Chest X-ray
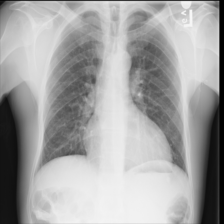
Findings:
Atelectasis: negative
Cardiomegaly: negative
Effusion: negative
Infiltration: negative
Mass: negative
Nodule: negative
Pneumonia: negative
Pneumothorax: negative
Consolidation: negative
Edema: negative
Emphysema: negative
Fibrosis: negative
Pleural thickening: negative
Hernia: negative